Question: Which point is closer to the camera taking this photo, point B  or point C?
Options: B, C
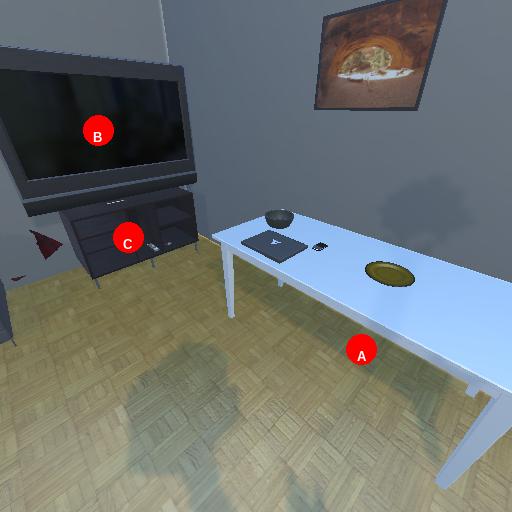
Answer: B